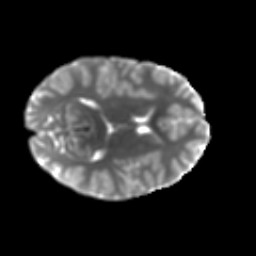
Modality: T2w
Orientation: axial
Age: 16
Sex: male
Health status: ill
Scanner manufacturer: ge
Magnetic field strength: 3 T
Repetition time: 7.031 s
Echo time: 0.0835 s